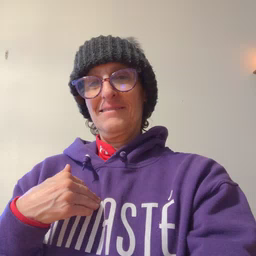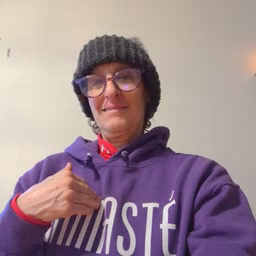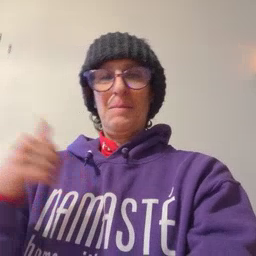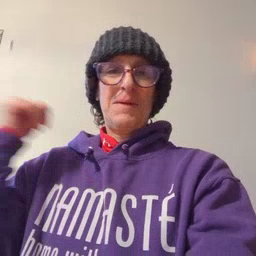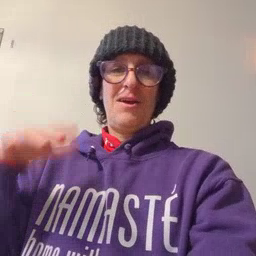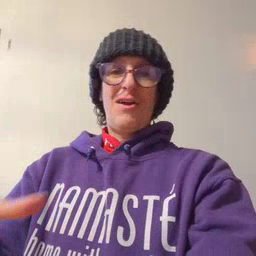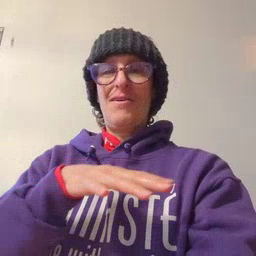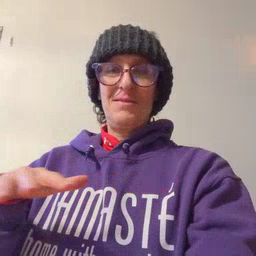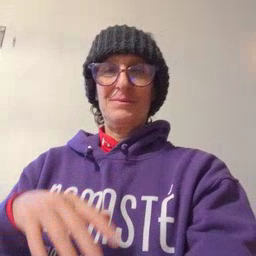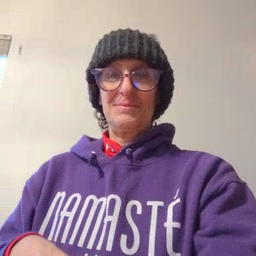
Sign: backyard